Question: There is a 'Button' that changes its position vertically depending on which line the marker is installed in the 'RichTextBox'. It is necessary that when I click on the 'Button' the 'Panel' (or 'UserControl', maybe it's better) appeared opposite the 'Button' to the full width of the 'RichTextBox'.
'Panel' should be located on the 'RichTextBox'. That is, if the initial size of the form '(500, 500)' and this 'Panel' is displayed from the edge to the edge of the 'RichTextBox', when the user changes the frame size to '(500; 1000)' and again presses the 'Panel' display, this 'Panel' should stretch and everything is also displayed on the 'RichTextBox'. Below is the code for displaying the 'Button' vertically and an animated GIF example of what I need.
'''
private void richTextBox1_TextChanged(object sender, EventArgs e)
{
var pos = richTextBox1.GetPositionFromCharIndex(richTextBox1.SelectionStart);
Point locationOnForm = panel1.FindForm()
.PointToClient(panel1.Parent.PointToScreen(panel1.Location));
Point newLocation = new Point(locationOnForm.X - 10, pos.Y + locationOnForm.Y - 13);
button1.Location = newLocation;
}
'''

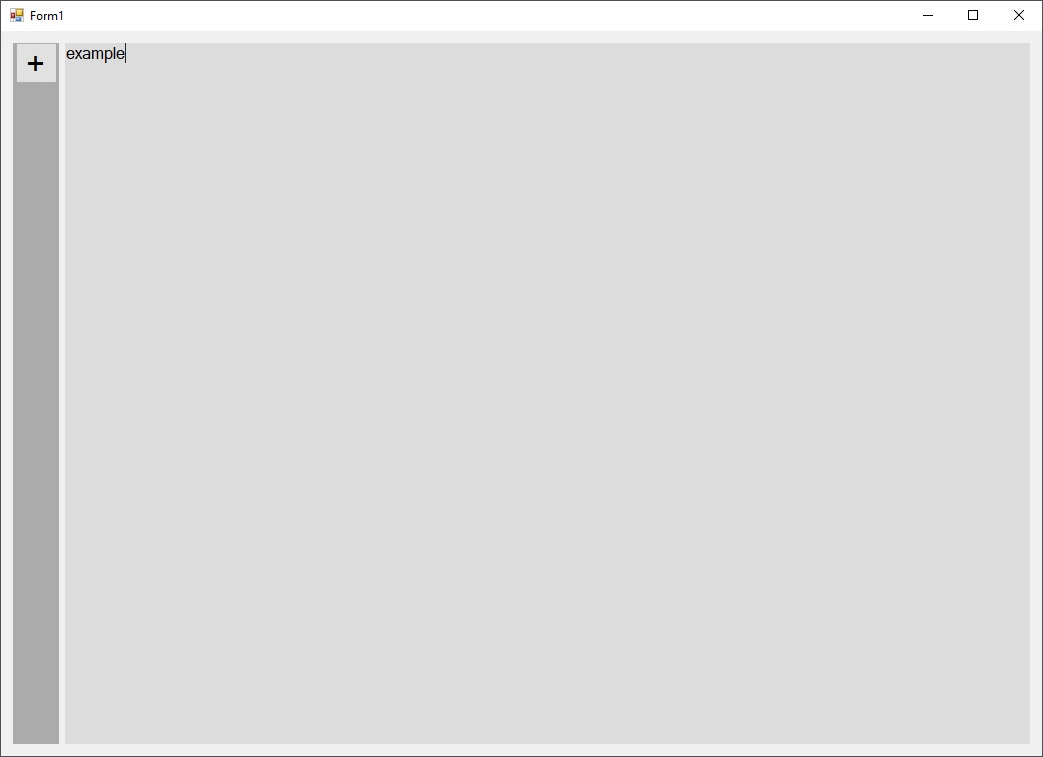
Answer: In the onClick method you could position the panel next to it?
'''
private void MyButton_Click(object sender, EventArgs e)
{
MyPanel.Location = new Point(MyButton.Location.X + MyButton.Width, MyButton.Location.Y);
MyPanel.Visible = true;
}
'''
And if you want it to be the same height as the button, add this line inside the method.
'''
MyPanel.Size = new System.Drawing.Size(MyPanel.Width, MyButton.Height);
'''
And for stretching it you can use your forms SizeChnged event
'''
private void MyForm_SizeChanged(object sender, EventArgs e)
{
MyPanel.Width - MyButton.width + 5;
}
'''